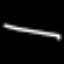
Label: line